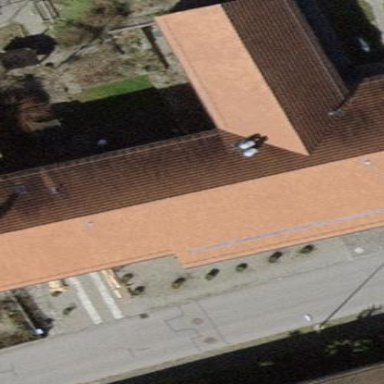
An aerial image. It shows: Terrace-style building with gabled roof.